Aerial crown-view tile of a tropical tree (Barro Colorado Island, Panama), acquired 20250818:
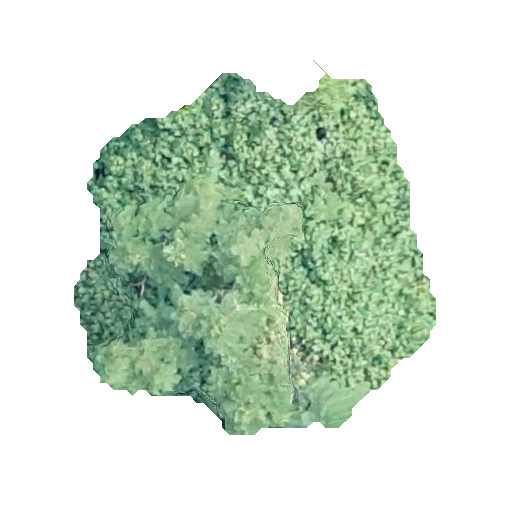
Species: Jacaranda copaia
GBIF accepted scientific name: Jacaranda copaia
Crown area: 139.196 m²